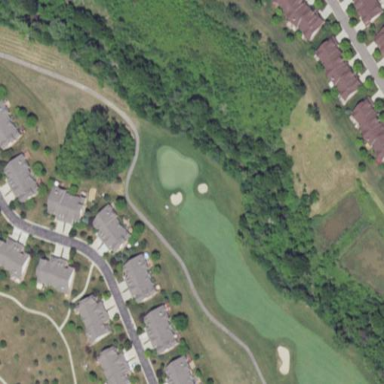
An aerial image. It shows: Area of rough grass used for golf.